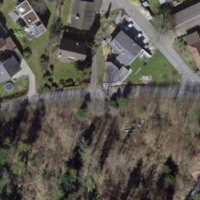
EUNIS habitat code: 55
Species observed at this site:
Epilobium hirsutum